Question: I have a 'UITableView' that covers the whole screen, with a lot of cells.
On the view that holds the 'UITableView' I want to display an 'UIImage' at the top right corner.
This 'UIImage' (or 'UIImageView') is fixed on the 'UIView' - it is not part of the tableView (in the z order it is over the tableView).
It is possible to let the 'UITableView' float around this image, even when scrolling?
Below an image of my desired structure. Imagine that they are more cells even under der image. The cells (or 'UILabels') that are covered by the image should be truncated (or do a line break).
Is this possible? Currently I have no idea how to do this.

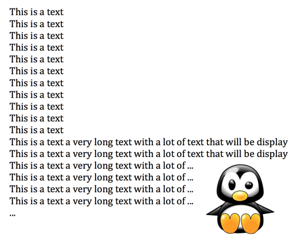
Answer: One option is to adjust the trailing space constraint of a label on your custom table view cell based on tableview's scrollview delegate method. You need to check if your cell is in the area of your imageView and then adjust the constraint. You also need to adjust the constraint in your cellForRowAtIndexPath for the initial layout.

'''
#import "ViewController.h"
#import "MyCell.h"
@interface ViewController () <UITableViewDataSource, UITableViewDelegate>
@property (weak, nonatomic) IBOutlet UITableView *tableView;
@property (weak, nonatomic) IBOutlet UIImageView *imageView;
@end
@implementation ViewController
- (NSInteger)tableView:(UITableView *)tableView numberOfRowsInSection:(NSInteger)section
{
return 20;
}
- (UITableViewCell *)tableView:(UITableView *)tableView cellForRowAtIndexPath:(NSIndexPath *)indexPath
{
MyCell *cell = (MyCell *)[tableView dequeueReusableCellWithIdentifier:@"MyCell" forIndexPath:indexPath];
// Configure the cell...
cell.myLabel.text = @"Lorem ipsum dolor sit amet, etc.";
if (indexPath.row >=3 && indexPath.row <= 5) {
cell.trailingSpaceConstraint.constant = 168;
}
return cell;
}
- (void)scrollViewDidScroll:(UIScrollView *)scrollView
{
NSUInteger count = 0;
for (MyCell *cell in [self.tableView visibleCells]) {
if (count >= 3 && count <= 6) {
cell.trailingSpaceConstraint.constant = 168.0;
} else {
cell.trailingSpaceConstraint.constant = 20.0;
}
count++;
}
}
@end
'''
'''
#import <UIKit/UIKit.h>
@interface MyCell : UITableViewCell
@property (weak, nonatomic) IBOutlet UILabel *myLabel;
@property (weak, nonatomic) IBOutlet NSLayoutConstraint *trailingSpaceConstraint;
@end
'''

In this sample you need to use custom ViewController, add tableView and imageView, hook tableView's delegate and datasource and outlet. You also need to add custom subclass of UITableViewCell (MyCell) and hook outlets of the cell's label and the trailing space constraint.
The check at scrollViewDidScroll for rows is quick and dirty. Probably a better solution might be to check which cells are touching the imageView rect in indexPathsForRowsInRect.